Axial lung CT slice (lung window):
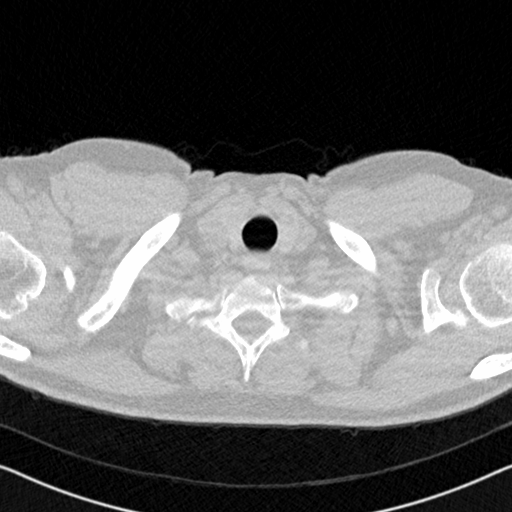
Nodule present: no